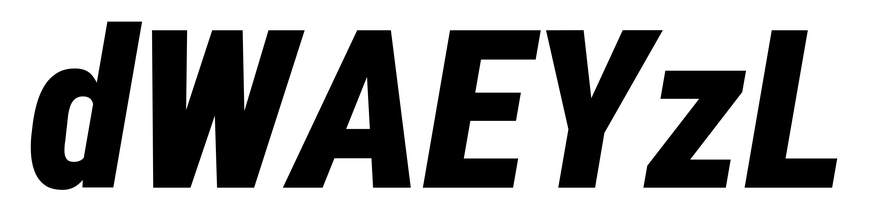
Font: Roboto-Italic_Condensed_Black_Italic